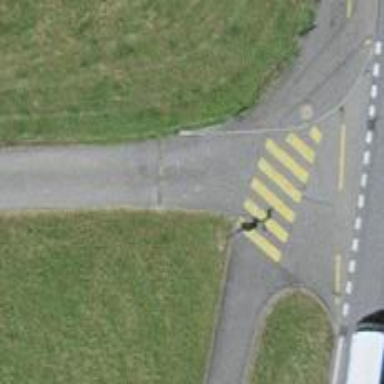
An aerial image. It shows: Footway with zebra crossing.